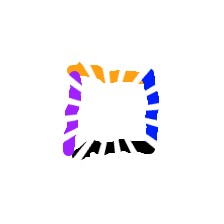
Shape: square